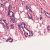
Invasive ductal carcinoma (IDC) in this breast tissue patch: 1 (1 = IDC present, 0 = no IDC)